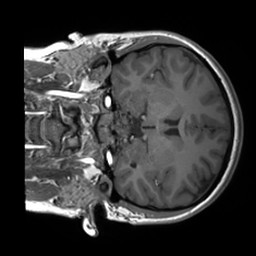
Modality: T1w
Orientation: coronal
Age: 21
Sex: female
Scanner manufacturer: siemens
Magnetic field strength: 3 T
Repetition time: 1.8 s
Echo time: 0.00232 s